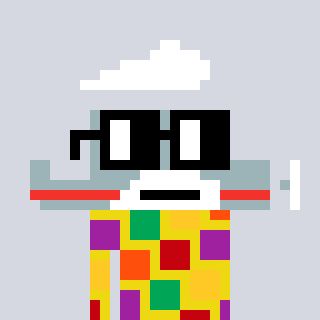
a pixel art character with square black glasses, a plane-shaped head and a yellow-colored body on a cool background